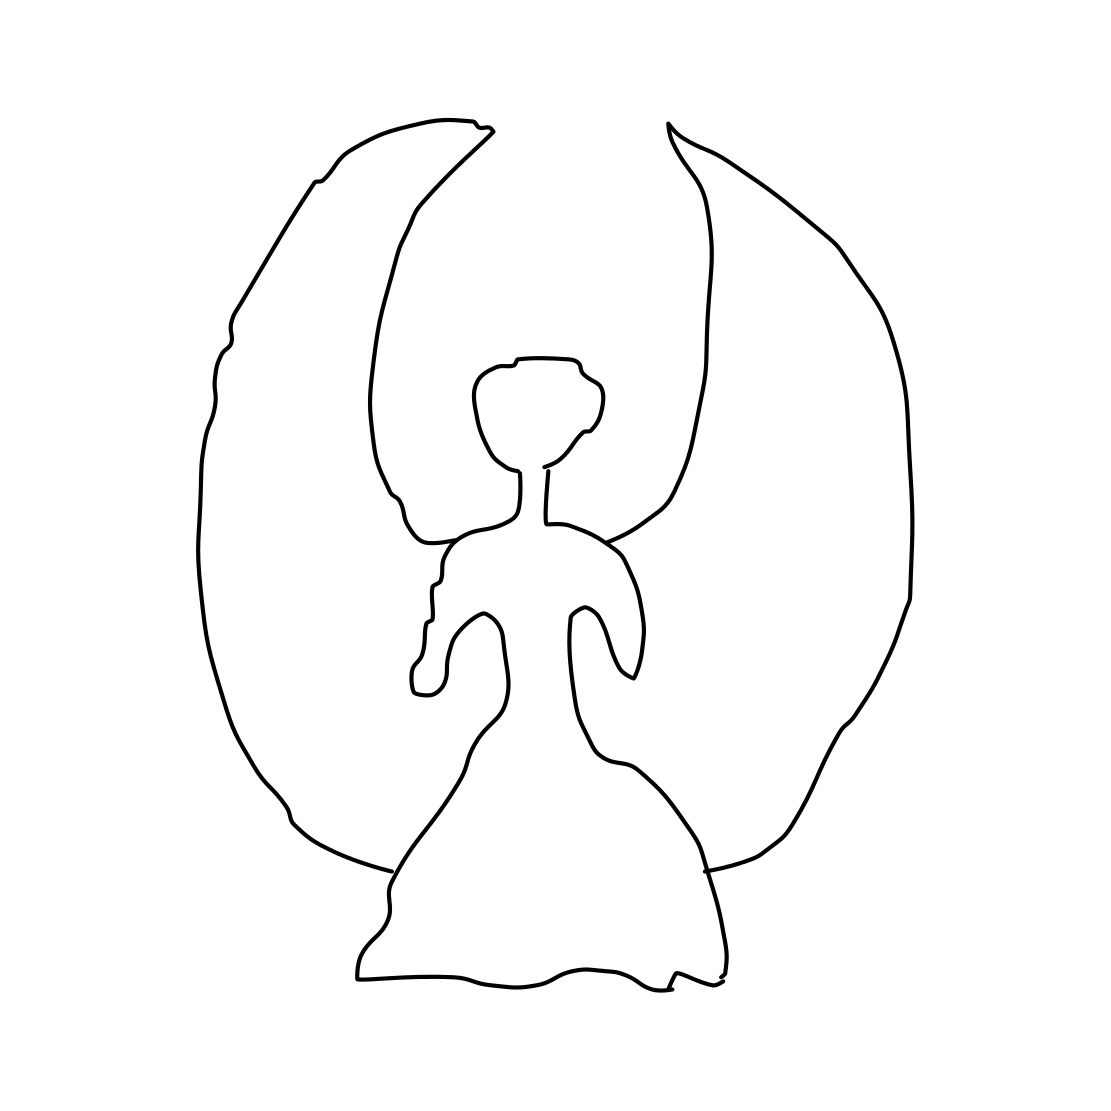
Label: angel